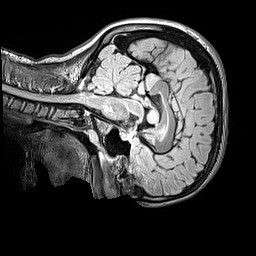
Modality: FLAIR
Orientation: sagittal
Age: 10
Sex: female
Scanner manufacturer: siemens
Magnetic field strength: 3 T
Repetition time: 5 s
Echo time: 0.388 s